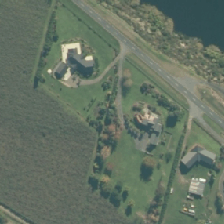
Land cover: urban_build_up